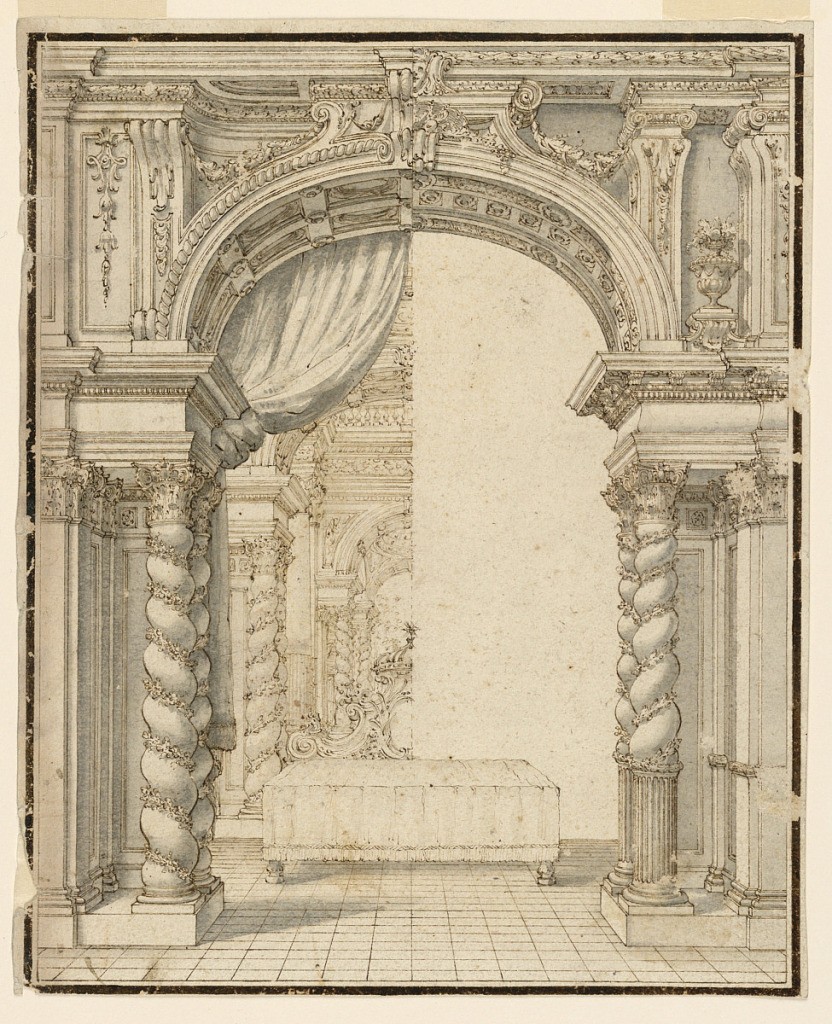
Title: Stage Design: Bedroom with alcove
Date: ca. 1790
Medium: Pen and brown ink, brush and gray wash on white laid paper
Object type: Drawing
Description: Vertical rectangle showing two alternative designs for a bedroom. In the foreground, a richly decorated alcove, the opening of which is formed by an arch supported by twisted solomonic columns. Behind, the bed is surmounted on one side with a scrolling ornate back topped with a crown. Ruled borders.